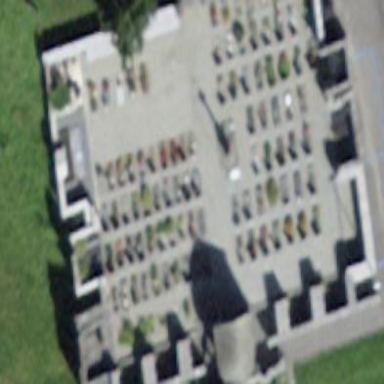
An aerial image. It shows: Graveyard.